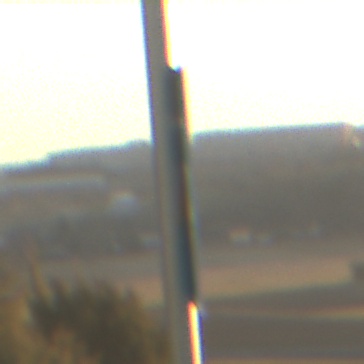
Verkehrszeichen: EndeKraftfahrstrasse
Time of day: SunriseSunset
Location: Outdoor (Nature)
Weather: PartlyCloudy
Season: NotSpecified
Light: Natural